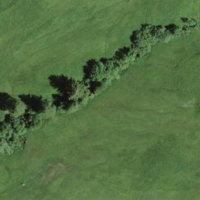
EUNIS habitat code: 23
Species observed at this site:
Phyteuma orbiculare